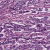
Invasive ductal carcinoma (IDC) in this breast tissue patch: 1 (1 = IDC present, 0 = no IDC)